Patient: sex M, age 54
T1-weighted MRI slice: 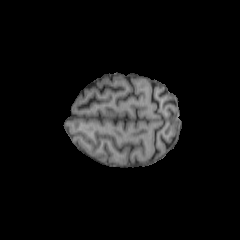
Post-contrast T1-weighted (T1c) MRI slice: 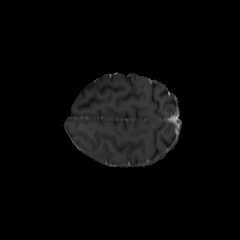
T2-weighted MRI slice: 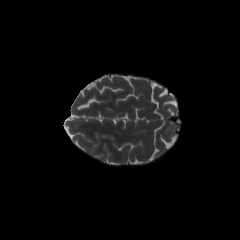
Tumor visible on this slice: no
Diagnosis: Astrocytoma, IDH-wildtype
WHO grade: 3